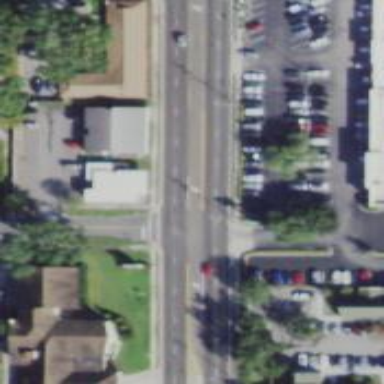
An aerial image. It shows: Uncontrolled road crossing.